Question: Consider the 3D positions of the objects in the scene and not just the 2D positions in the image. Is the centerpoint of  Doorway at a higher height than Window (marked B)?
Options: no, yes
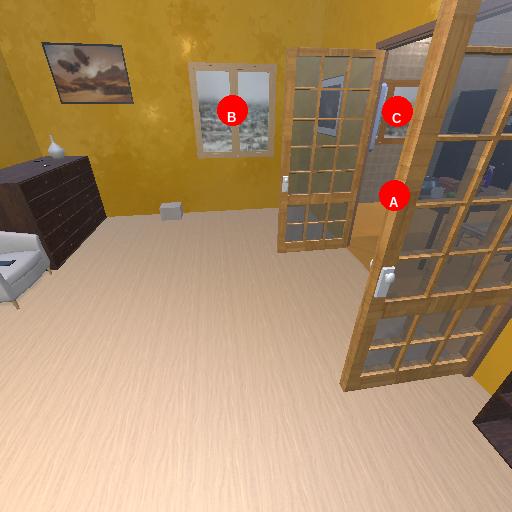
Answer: no